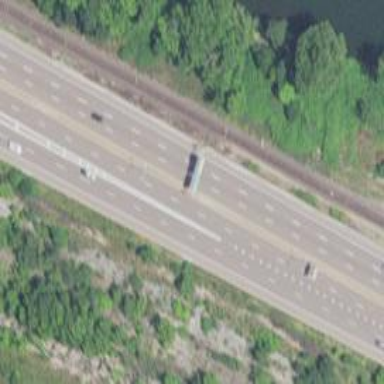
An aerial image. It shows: Motorway.